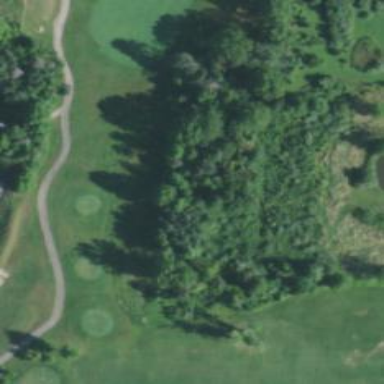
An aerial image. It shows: Area with grass used as rough in golf course.